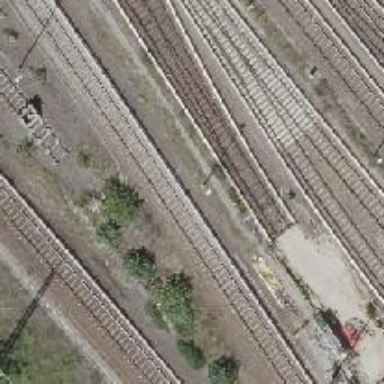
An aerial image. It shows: Railway switch.